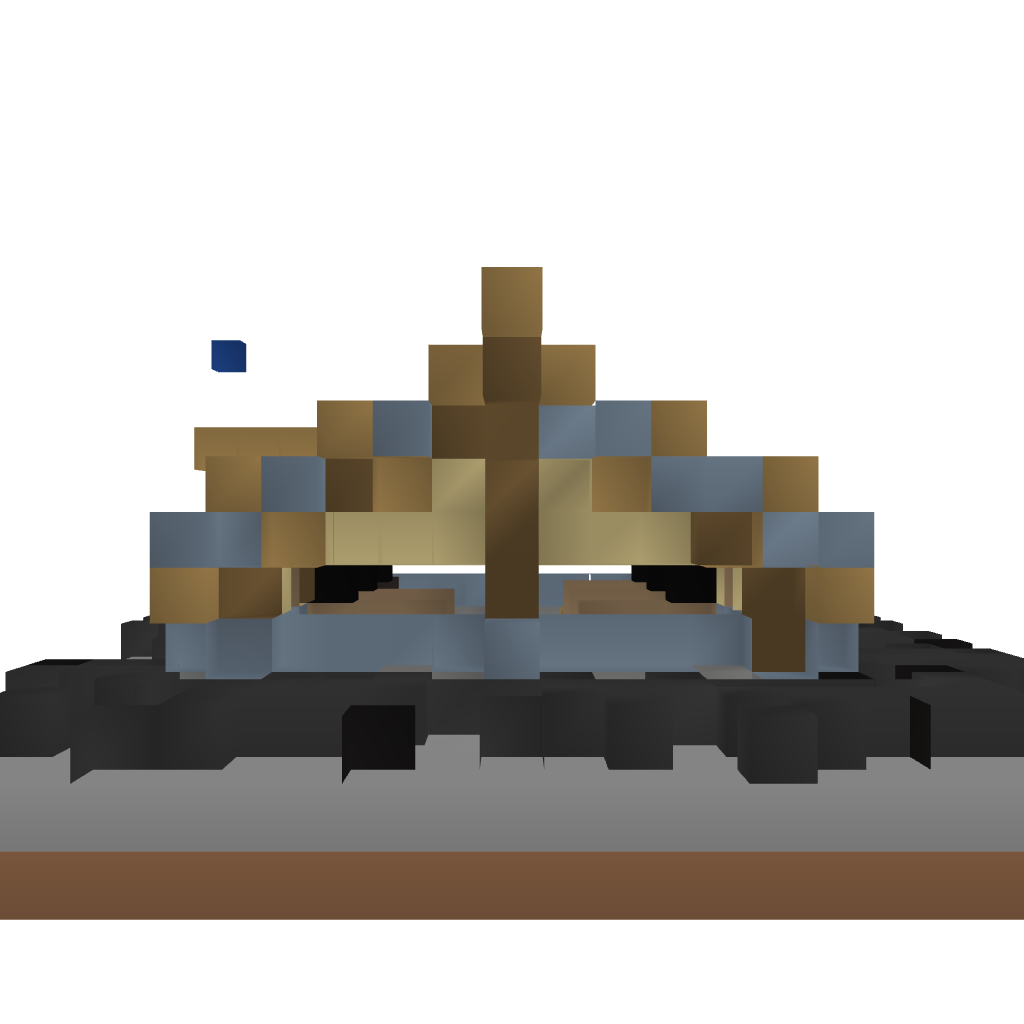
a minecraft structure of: Small Medieval Barn